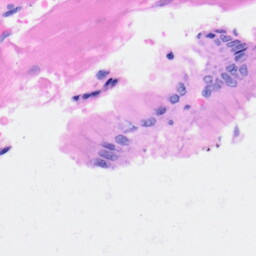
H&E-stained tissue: Heart